Question: I am trying to detect the crossing lines in in the following binary image:

Using the HoughLine detection isn't producing the correct results
Any pointers or direction would be appreciated.
Thanks
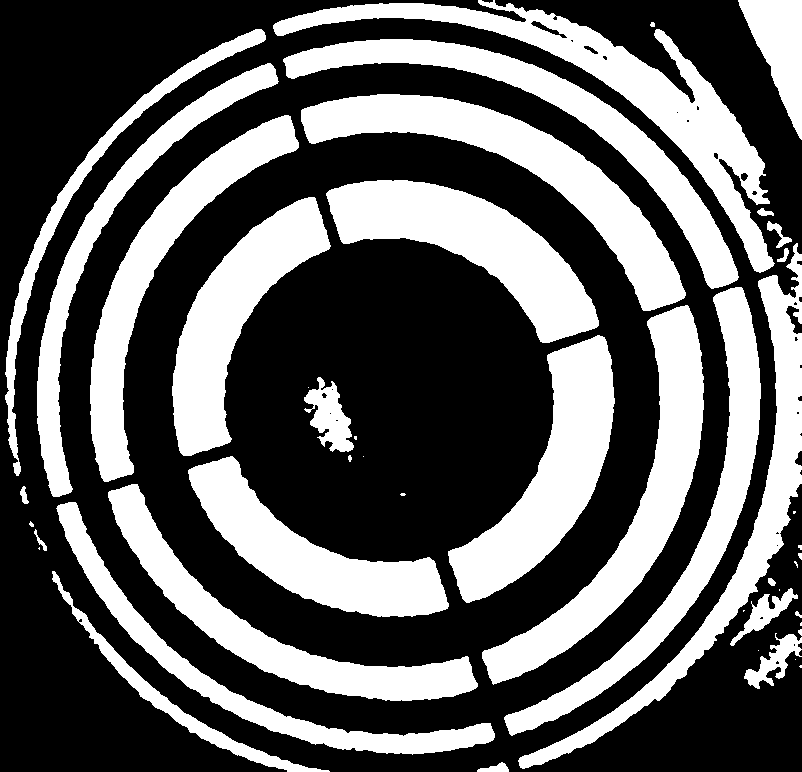
Answer: using the image directly as input, you will have to invert it (white = lines to detect).
I'll get those results with 'HoughLinesP'

and if you dilate the inverted image once you get this result:

with this code:
'''
int main()
{
cv::Mat color = cv::imread("../inputData/LineDetectionCrosses.png");
cv::Mat gray;
// convert to grayscale
cv::cvtColor(color, gray, CV_BGR2GRAY);
cv::Mat mask = 255-gray;
//cv::dilate(mask, mask, cv::Mat());
// detect HoughLinesP
std::vector<cv::Vec4i> lines;
cv::HoughLinesP(mask, lines, 1, CV_PI/2880, 50, 300, 10 );
for( size_t i = 0; i < lines.size(); i++ )
{
cv::Vec4i l = lines[i];
cv::line( color, cv::Point(l[0], l[1]), cv::Point(l[2], l[3]), cv::Scalar(0,0,255), 3, CV_AA);
}
// display results
cv::imshow("mask",mask);
cv::imshow("output", color);
cv::waitKey(0);
}
'''
but if it was my project, I'd probably try to detect the circles first and find/extract lines with known center point!